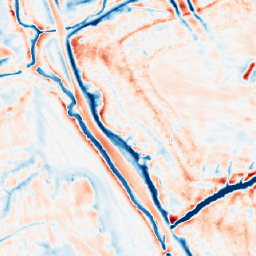
Category: edge_preserving
Decomposition family: bilateral
Decomposition parameters: d: 21
sigma_color: 25
sigma_space: 150
Upsampling method: nearest
Upsampling parameters: scale: 2
Upsampling scale: 2